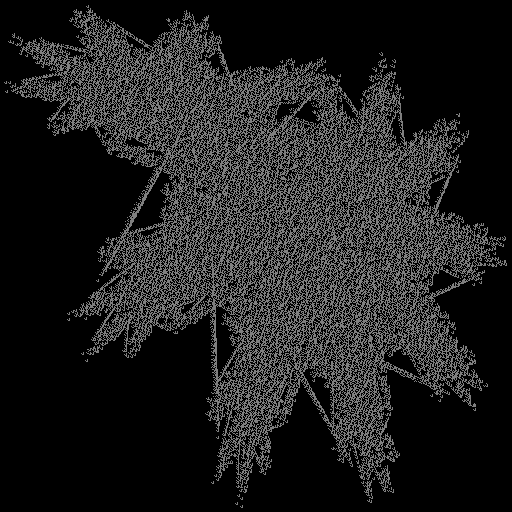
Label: involucre